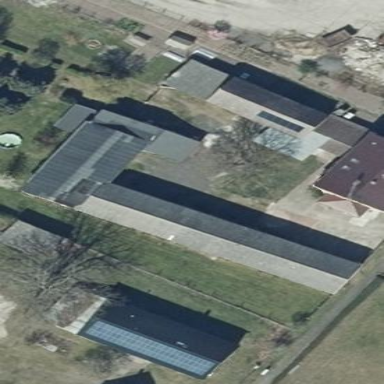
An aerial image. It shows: Building with flat roof.